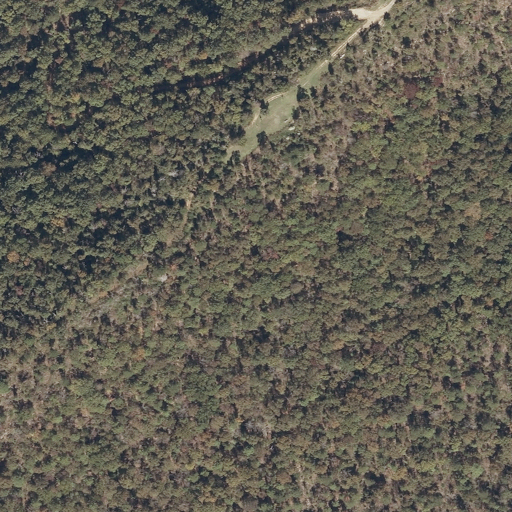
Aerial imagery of gap in Alabama named Lowry Gap containing deciduous forest and mixed forest